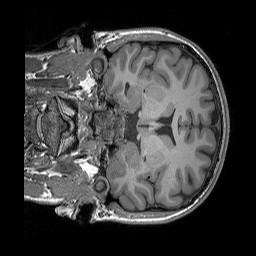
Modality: T1w
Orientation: coronal
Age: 29
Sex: female
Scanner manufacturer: siemens
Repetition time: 2.25 s
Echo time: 0.00302 s